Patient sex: F
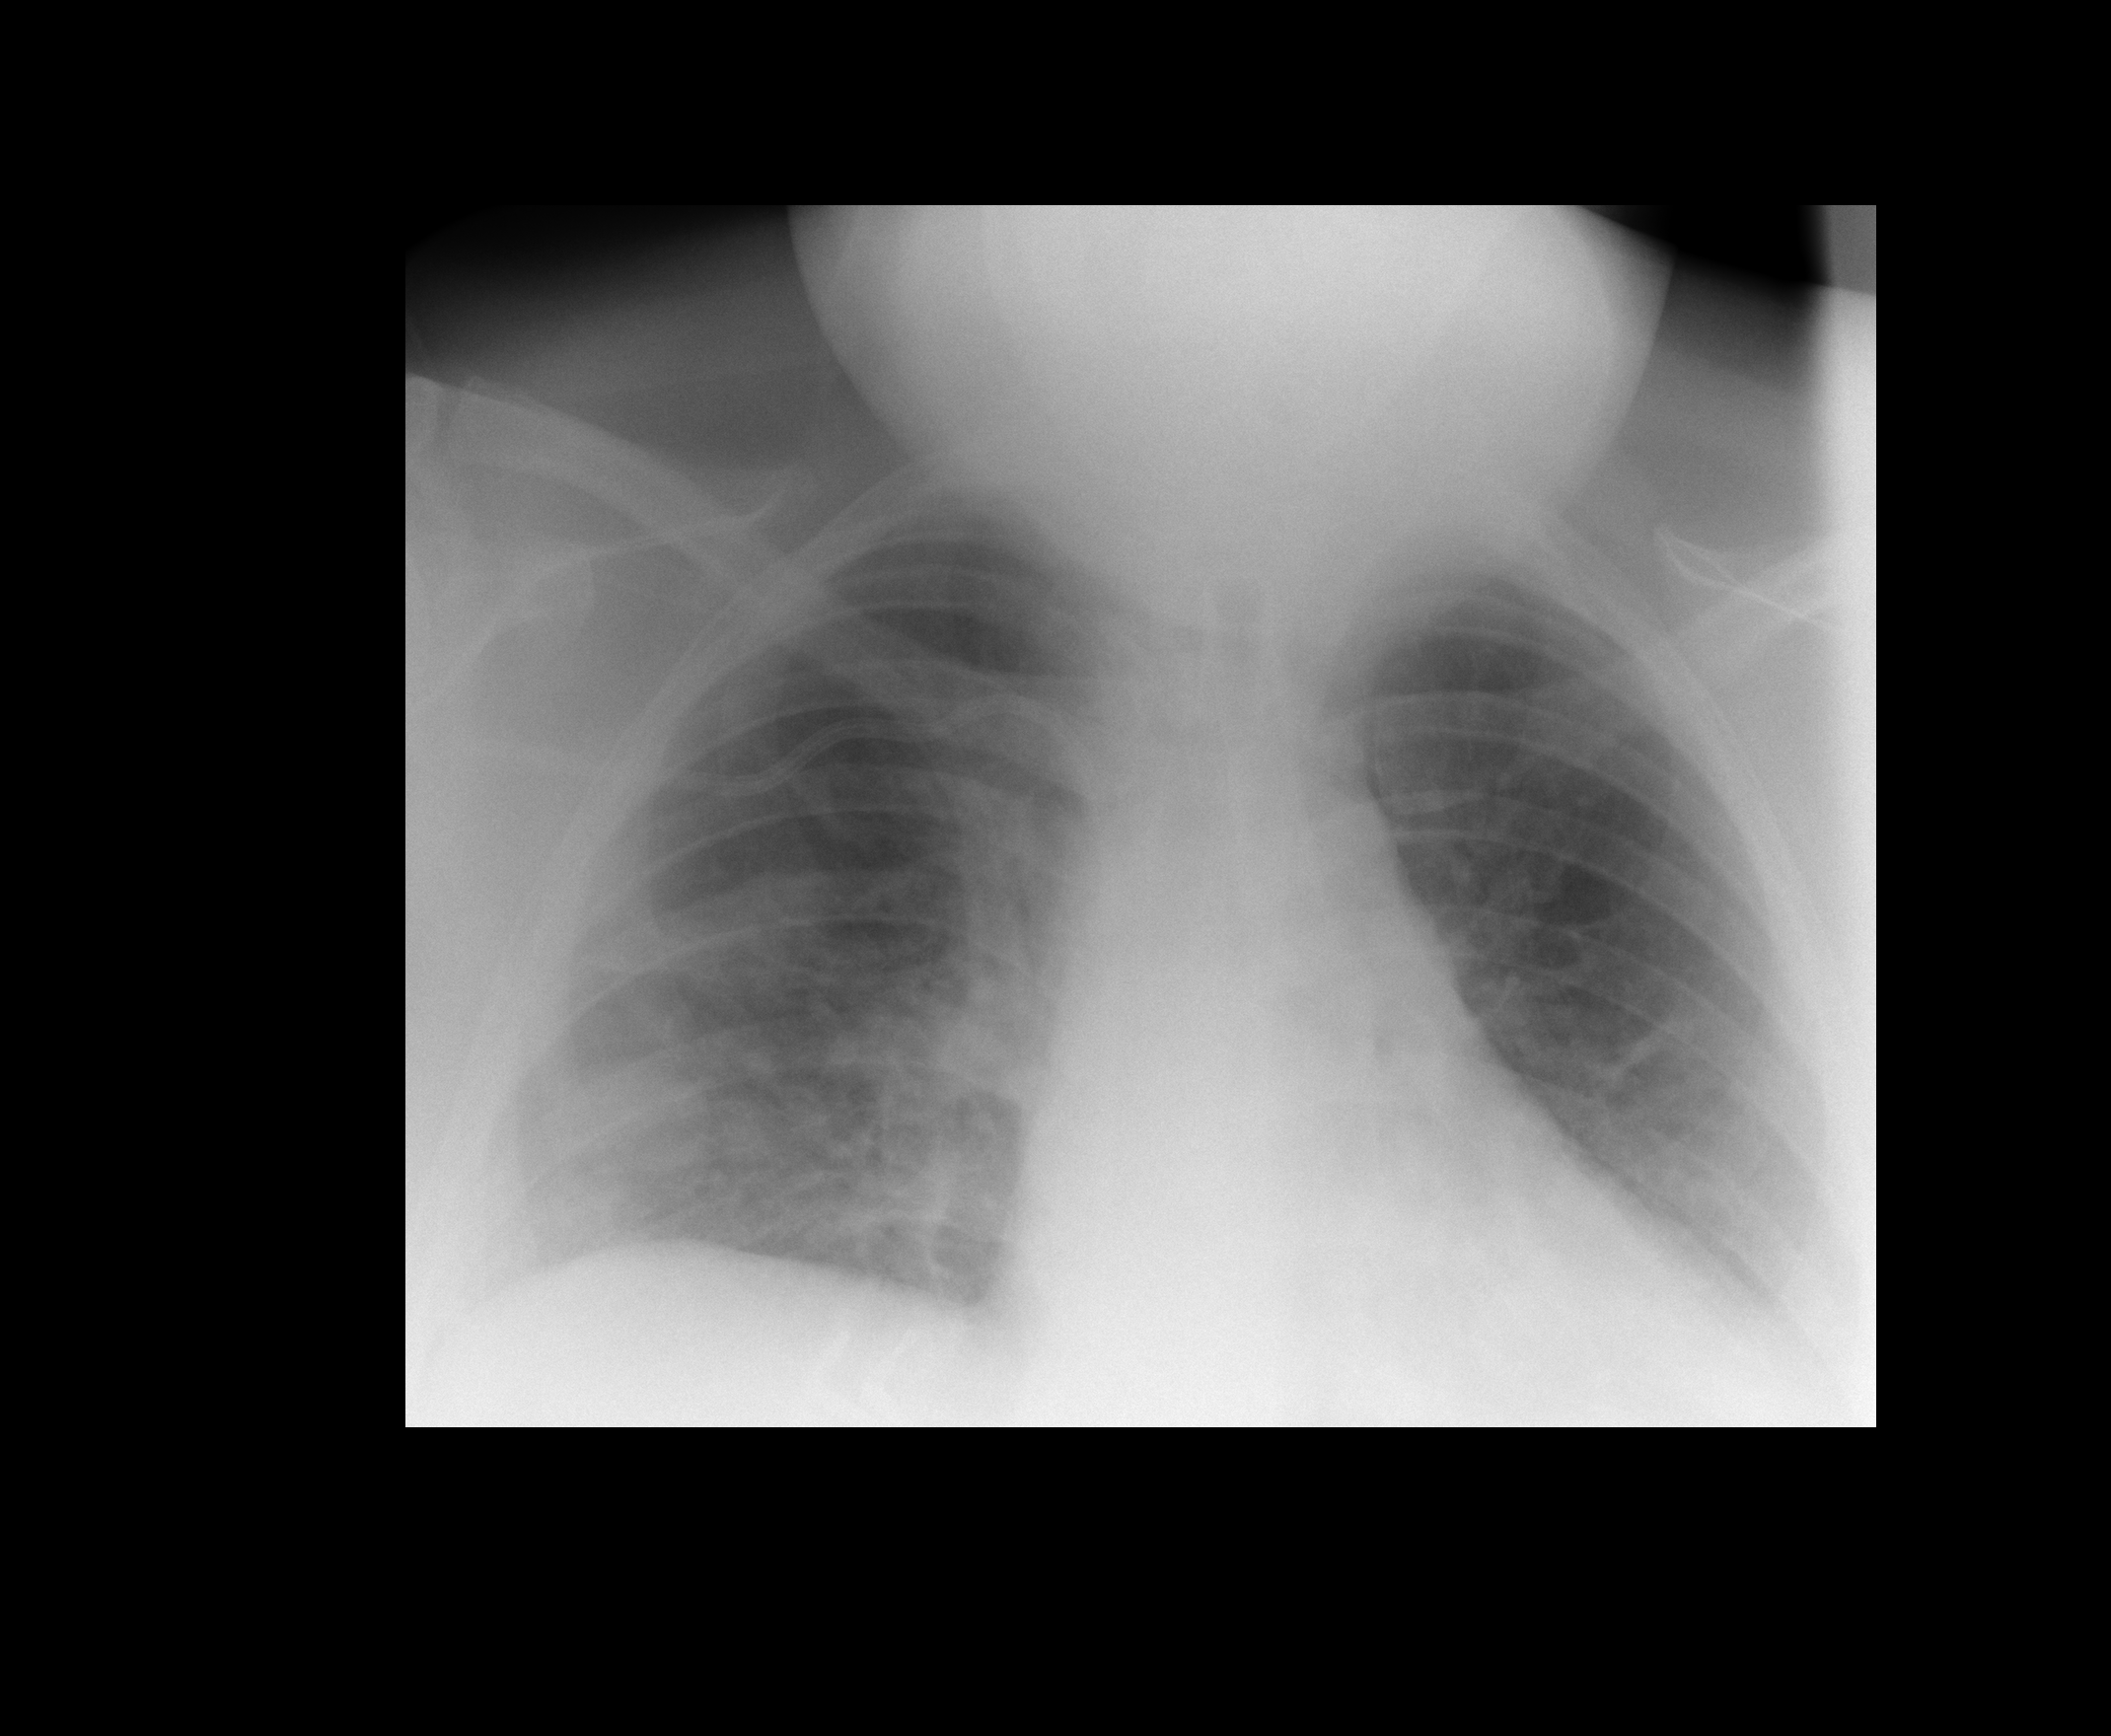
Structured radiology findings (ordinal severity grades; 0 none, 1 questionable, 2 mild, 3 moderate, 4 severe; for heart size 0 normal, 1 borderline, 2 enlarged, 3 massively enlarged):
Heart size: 1
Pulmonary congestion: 0
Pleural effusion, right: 0
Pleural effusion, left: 2
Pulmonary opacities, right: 2
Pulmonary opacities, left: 0
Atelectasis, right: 2
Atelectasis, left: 2